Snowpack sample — Buffalo Mountain, Silverthorne, Colorado, USA (2/22/26, 2:02 PM MST)
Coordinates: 39.622, -106.113
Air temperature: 33 °F
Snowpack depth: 63 cm
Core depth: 30 cm
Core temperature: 26.6 °F
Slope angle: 11°, slope face: 116°
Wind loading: low
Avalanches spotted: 0
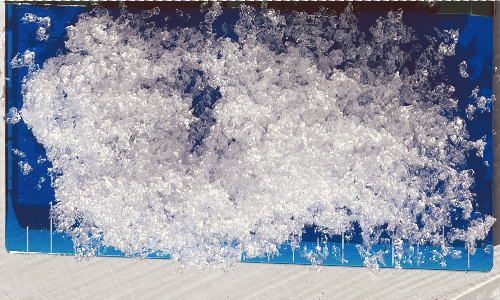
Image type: core
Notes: In a firebreak similar to site 1, minimal wind loading with no spotted avalanches (not many faces in view though)